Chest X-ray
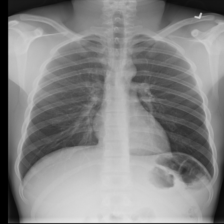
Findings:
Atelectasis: negative
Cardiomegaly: negative
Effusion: negative
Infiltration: negative
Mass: negative
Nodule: negative
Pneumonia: negative
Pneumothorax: negative
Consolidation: negative
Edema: negative
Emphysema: negative
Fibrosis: negative
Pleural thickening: negative
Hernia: negative